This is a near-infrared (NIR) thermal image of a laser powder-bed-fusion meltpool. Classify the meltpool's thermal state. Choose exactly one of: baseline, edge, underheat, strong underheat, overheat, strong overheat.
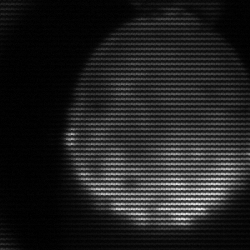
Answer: edge